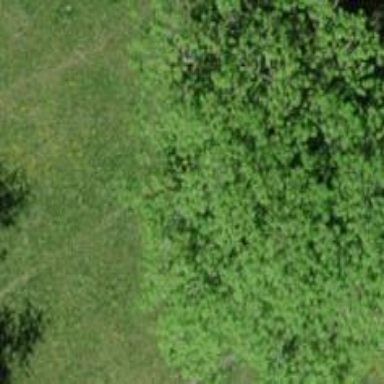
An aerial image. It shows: Row of trees in natural setting.